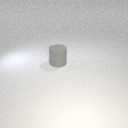
large gray rubber cylinder